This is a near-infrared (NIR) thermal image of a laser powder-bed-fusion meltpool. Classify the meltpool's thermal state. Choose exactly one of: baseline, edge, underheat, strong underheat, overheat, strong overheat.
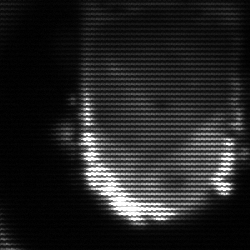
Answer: baseline